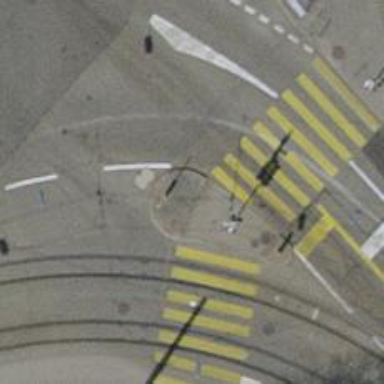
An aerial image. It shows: Zebra crossing with traffic signals. The crossing is marked by traffic lights.